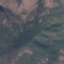
Land use / land cover: HerbaceousVegetation